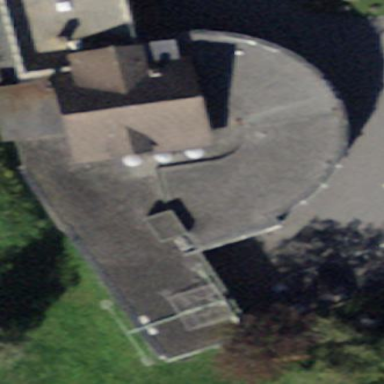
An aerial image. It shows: Restaurant in building.